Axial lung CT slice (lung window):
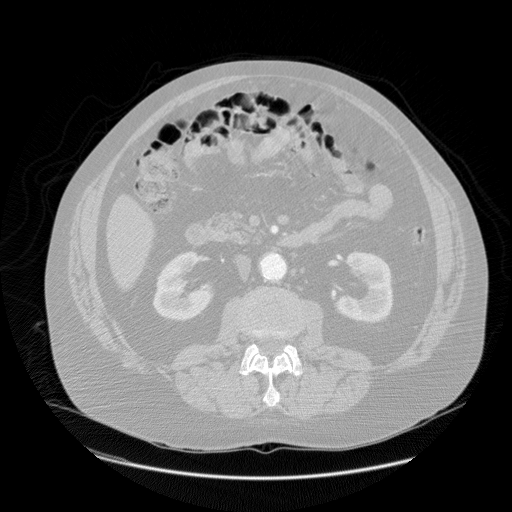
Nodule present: no